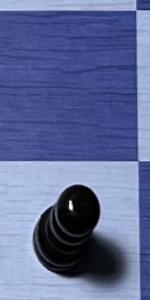
Label: Pawn_Black